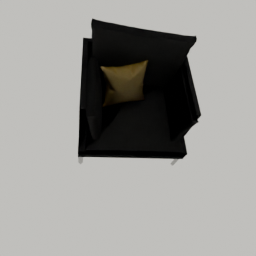
Label: furniture